Aerial crown-view tile of a tropical tree (Barro Colorado Island, Panama), acquired 20241112:
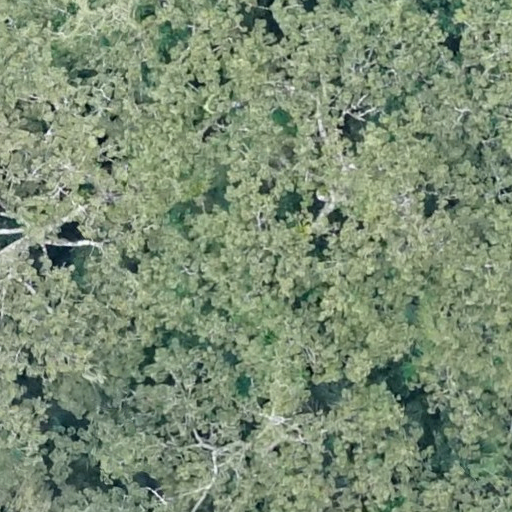
Species: Ceiba pentandra
GBIF accepted scientific name: Ceiba pentandra
Crown area: 945.186 m²